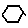
Label: hexagon